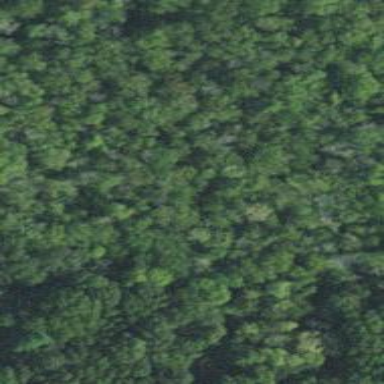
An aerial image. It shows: Mixed leaf woodland.